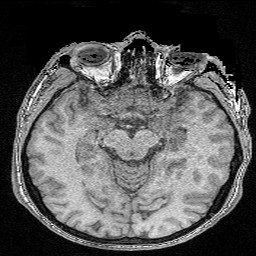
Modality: FLASH
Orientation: coronal
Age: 25
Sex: male